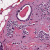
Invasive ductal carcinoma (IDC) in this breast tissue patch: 1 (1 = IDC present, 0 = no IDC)